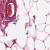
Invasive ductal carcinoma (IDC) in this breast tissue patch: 0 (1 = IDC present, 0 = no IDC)